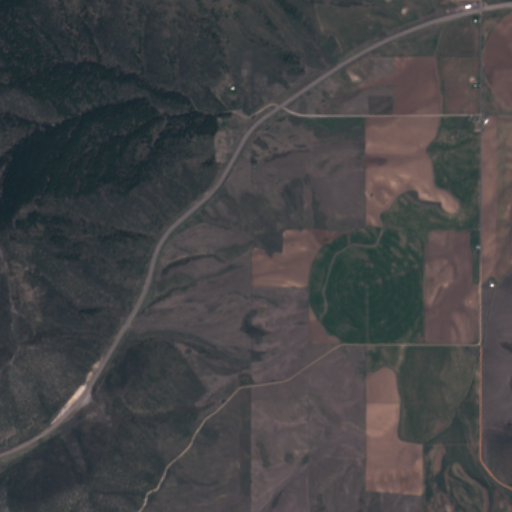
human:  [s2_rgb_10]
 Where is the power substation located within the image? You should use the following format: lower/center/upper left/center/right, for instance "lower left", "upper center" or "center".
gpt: The power substation is located in the upper right of the image.
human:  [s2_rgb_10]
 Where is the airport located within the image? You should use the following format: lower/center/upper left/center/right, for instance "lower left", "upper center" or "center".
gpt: There is no airport in the image.